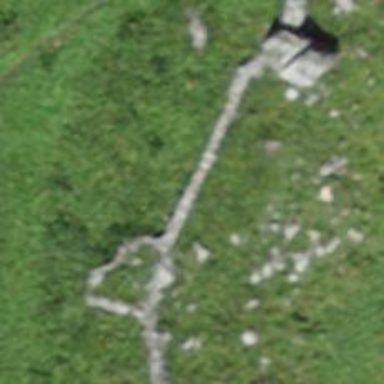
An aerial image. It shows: Wall made of dry stone.